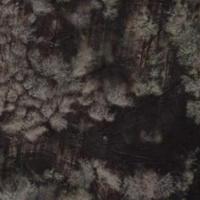
EUNIS habitat code: 41
Species observed at this site:
Chelidonium majus
Campanula trachelium